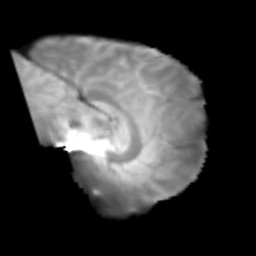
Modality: T2w
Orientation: sagittal
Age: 22
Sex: male
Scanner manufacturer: siemens
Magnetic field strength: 3 T
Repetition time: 2.3 s
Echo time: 0.085 s